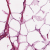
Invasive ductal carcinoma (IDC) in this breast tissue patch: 0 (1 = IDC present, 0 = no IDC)